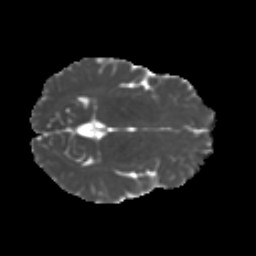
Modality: MD
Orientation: axial
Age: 23
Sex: female
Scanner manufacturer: ge
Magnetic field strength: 3 T
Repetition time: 7.8 s
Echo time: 0.0606 s